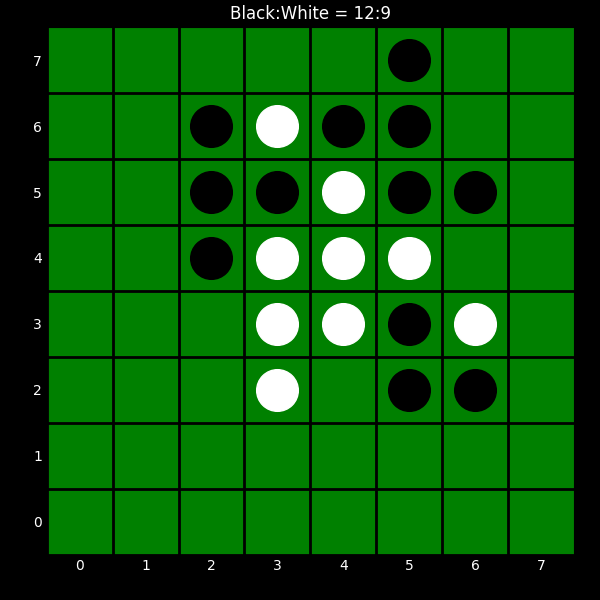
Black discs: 12
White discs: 9